Field crop: maize
Growth stage: 2
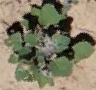
Species: chenopodium